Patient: sex F, age 41
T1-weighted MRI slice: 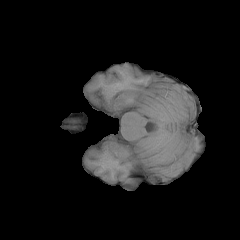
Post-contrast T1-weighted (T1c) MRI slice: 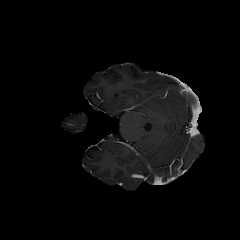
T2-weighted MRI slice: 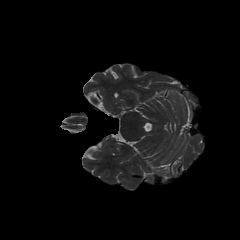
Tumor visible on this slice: no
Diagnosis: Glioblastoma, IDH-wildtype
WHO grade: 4